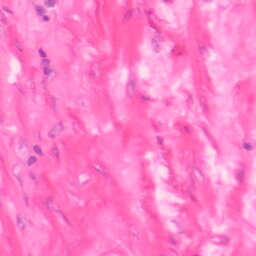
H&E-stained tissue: Colon